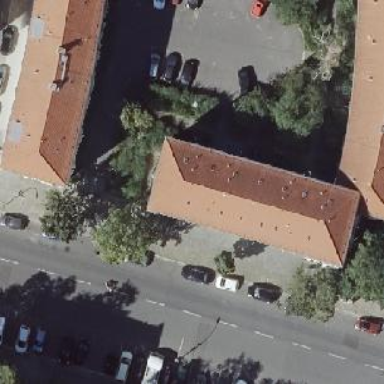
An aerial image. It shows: Hipped roof on residential building.